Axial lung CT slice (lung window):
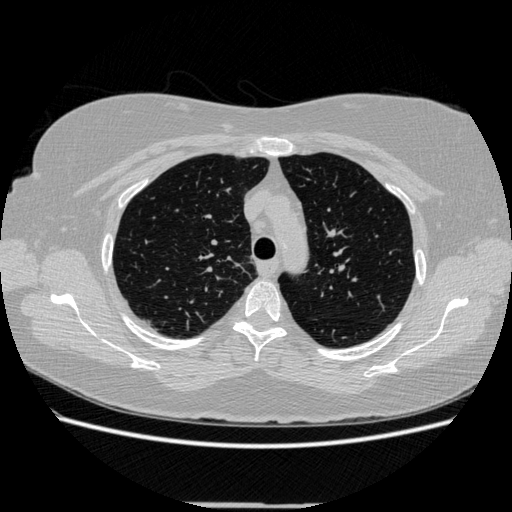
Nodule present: no